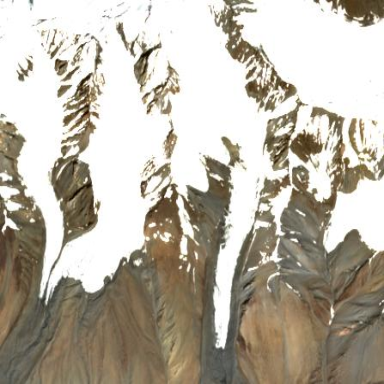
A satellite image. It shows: Stunning view of glacier.